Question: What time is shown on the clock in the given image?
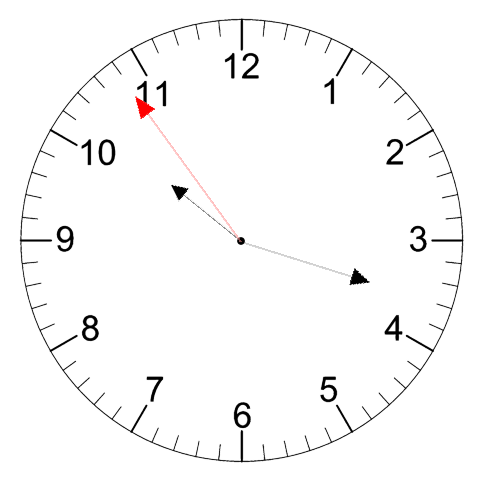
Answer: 10:17:54